Question: I am using simple form in my Rails application, i tried to set value and class to a specific input field just like below
'<%= f.input :email, :required => true, :autofocus => true, :value => "Email", :class => "myclass" %>'

but i could not able to see value and class set in the actual html form.
What am i doing wrong?
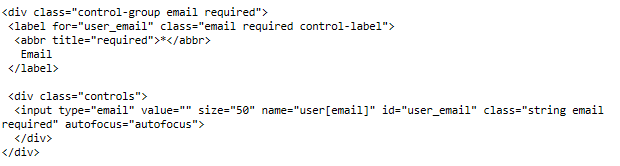
Answer: I'm not using the <URL> plugin for Rails, but as the documentation says you should use the ':input_html' attribute for this.
Do the following:
'''
<%= f.input :email, required: true, autofocus: true, input_html: { :value => "Email", class: "myclass" } %>
'''